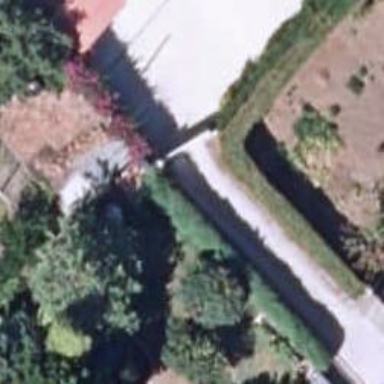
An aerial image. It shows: Fence is in the image.